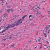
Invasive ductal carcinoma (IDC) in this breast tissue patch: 1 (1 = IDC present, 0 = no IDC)